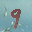
Label: 9